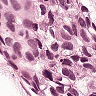
Metastatic tissue present: yes